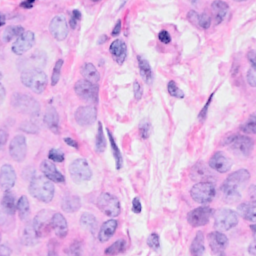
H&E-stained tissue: Breast